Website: lowes
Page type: review-order
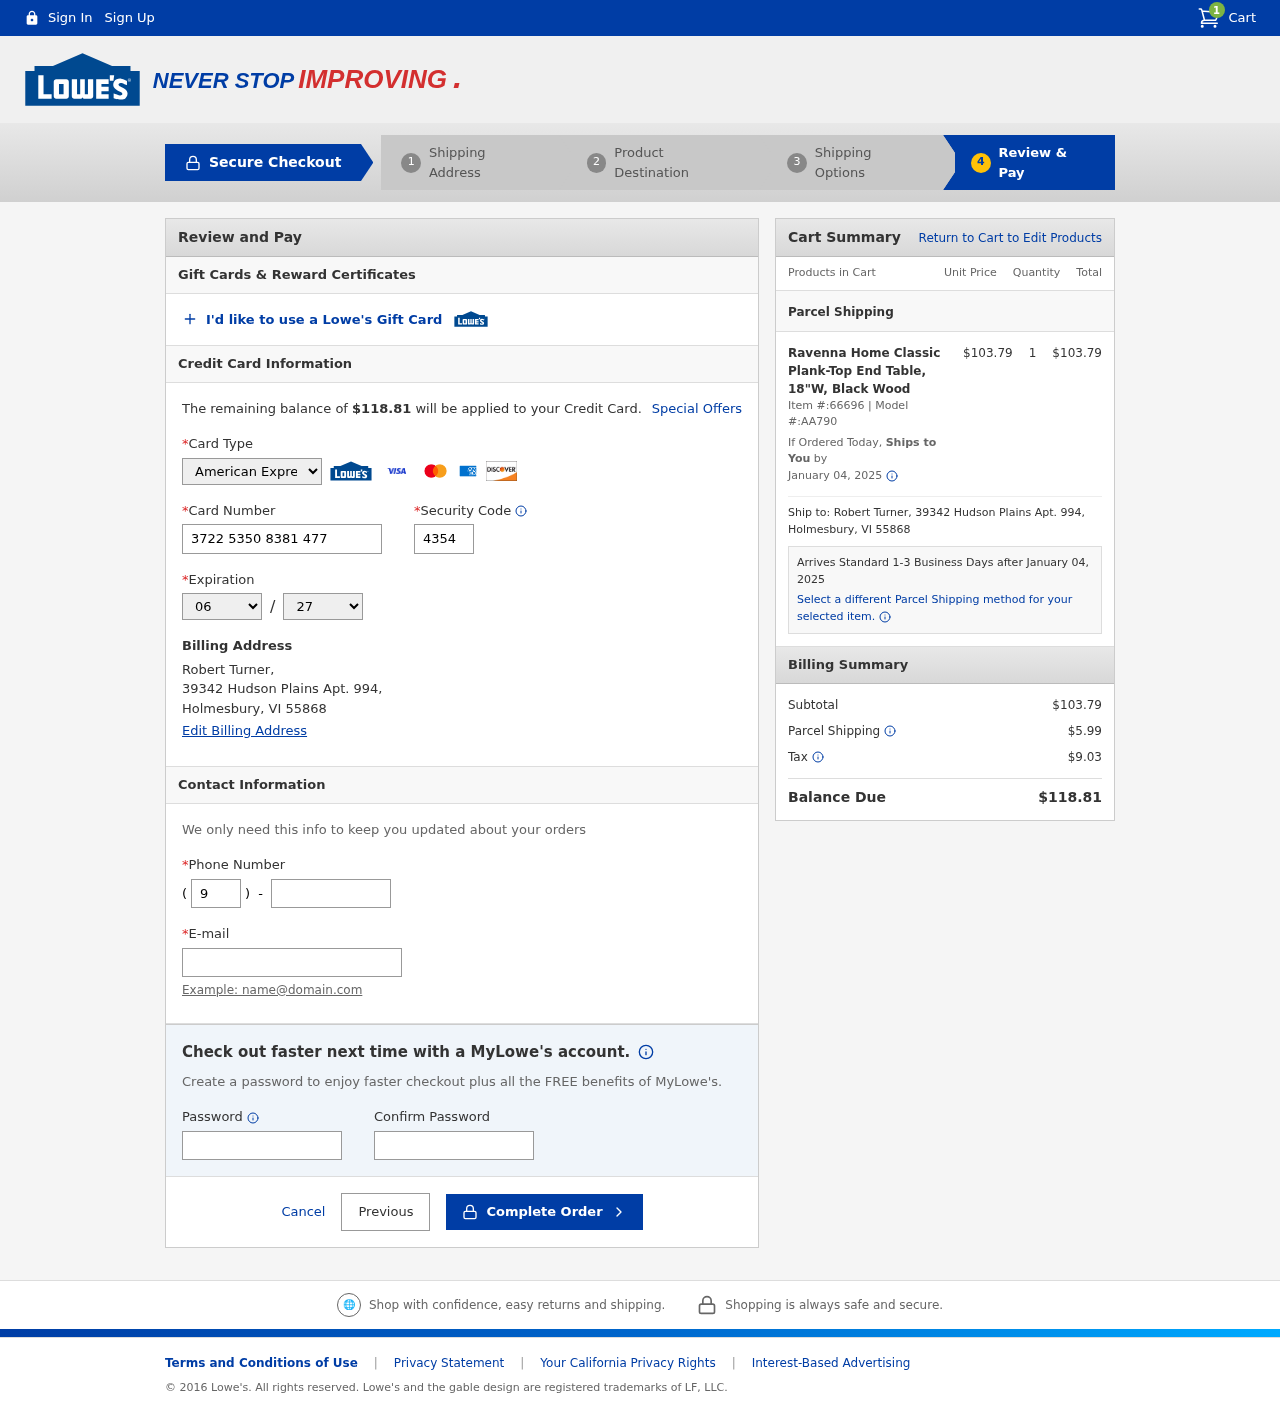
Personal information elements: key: PII_CARD_CVV
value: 4354
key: PII_CARD_EXPIRY_MONTH
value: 06
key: PII_CARD_EXPIRY_YEAR
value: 27
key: PII_CARD_NUMBER
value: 3722 5350 8381 477
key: PII_CARD_TYPE
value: American Express
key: PII_CITY
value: Holmesbury
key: PII_EMAIL
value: robertturner@yahoo.com
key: PII_FULLNAME
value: Robert Turner,
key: PII_PHONE
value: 9997669092
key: PII_PHONE_AREA
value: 999
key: PII_POSTCODE
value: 55868
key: PII_STATE_ABBR
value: VI
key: PII_STREET
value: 39342 Hudson Plains Apt. 994,
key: PII_FULLNAME2
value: Robert Turner
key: PII_STREET2
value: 39342 Hudson Plains Apt. 994
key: PII_CITY_STATE_ZIP2
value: Holmesbury, VI 55868
Product elements: key: PRODUCT1_NAME
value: Ravenna Home Classic Plank-Top End Table, 18"W, Black Wood
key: PRODUCT1_PRICE
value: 103.79
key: PRODUCT1_QUANTITY
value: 1
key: PRODUCT1_ITEM_NUMBER
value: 66696
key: PRODUCT1_MODEL_NUMBER
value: AA790
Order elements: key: ORDER_NUM_ITEMS
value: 1
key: ORDER_TOTAL
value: $118.81
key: ORDER_SHIPPING_DATE
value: January 04, 2025
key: ORDER_SUBTOTAL
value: $103.79
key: ORDER_SHIPPING_DATE2
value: January 04, 2025
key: ORDER_SUBTOTAL2
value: $103.79
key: ORDER_SHIPPING_COST
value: $5.99
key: ORDER_TAX
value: $9.03